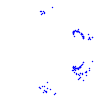
Particle: pion